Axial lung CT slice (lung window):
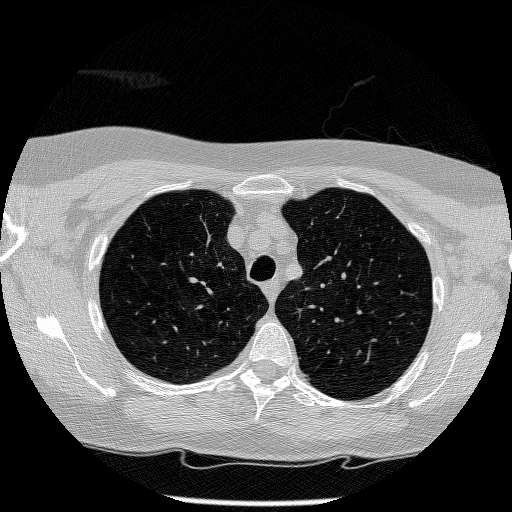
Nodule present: no